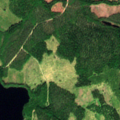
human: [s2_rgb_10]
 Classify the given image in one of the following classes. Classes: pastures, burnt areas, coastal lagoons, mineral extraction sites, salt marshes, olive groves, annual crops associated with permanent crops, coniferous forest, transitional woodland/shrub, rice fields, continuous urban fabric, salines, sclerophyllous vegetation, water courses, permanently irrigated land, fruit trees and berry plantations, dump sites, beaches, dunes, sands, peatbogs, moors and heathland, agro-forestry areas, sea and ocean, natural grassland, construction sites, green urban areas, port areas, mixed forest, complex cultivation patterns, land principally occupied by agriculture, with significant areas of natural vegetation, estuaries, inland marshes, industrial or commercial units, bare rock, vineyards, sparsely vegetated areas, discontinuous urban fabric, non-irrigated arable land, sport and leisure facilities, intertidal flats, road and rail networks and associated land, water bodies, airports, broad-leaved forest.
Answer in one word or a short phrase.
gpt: coniferous forest, mixed forest, transitional woodland/shrub, water bodies